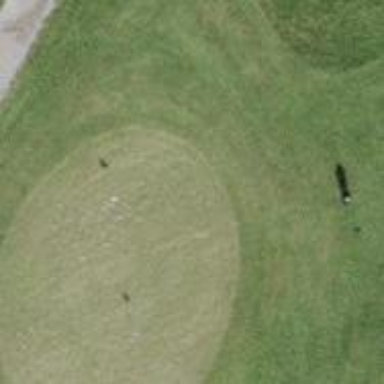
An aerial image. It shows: Green golf area with grass land use.